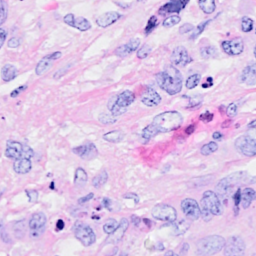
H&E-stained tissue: Breast